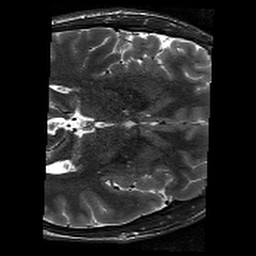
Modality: T2w
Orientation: axial